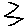
Label: zigzag